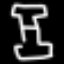
Label: hourglass